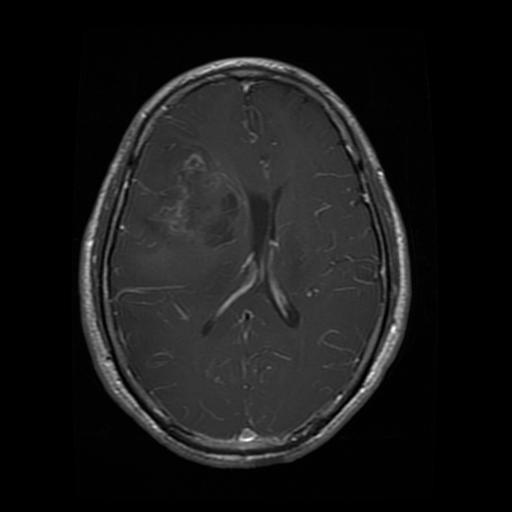
Label: glioma